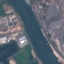
Land use / land cover class: River